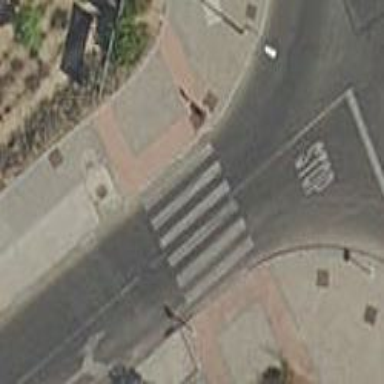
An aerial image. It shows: Pedestrian crossing with zebra markings on the footway.